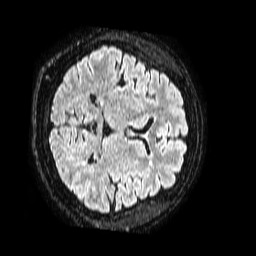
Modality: FLAIR
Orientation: axial
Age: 53
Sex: female
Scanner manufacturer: philips
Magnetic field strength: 1.5 T
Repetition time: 4.8 s
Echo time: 0.3 s